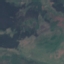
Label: HerbaceousVegetation